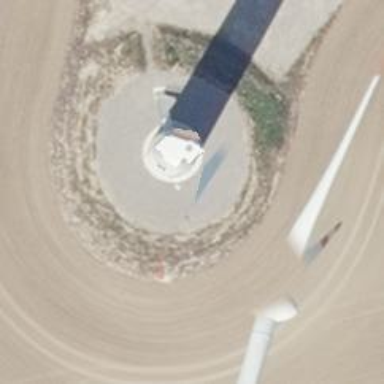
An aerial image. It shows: Wind generator with horizontal axis. The wind turbine is from Vestas.